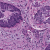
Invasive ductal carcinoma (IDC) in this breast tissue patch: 1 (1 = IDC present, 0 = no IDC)